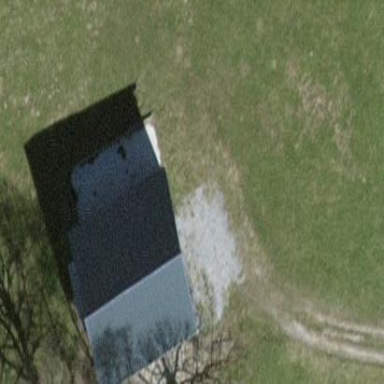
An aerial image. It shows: Rural barn.